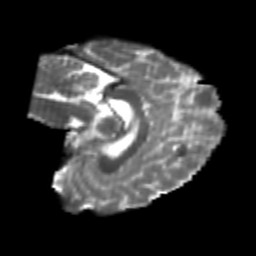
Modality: T2w
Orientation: sagittal
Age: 26
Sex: female
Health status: healthy
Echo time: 0.074 s